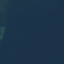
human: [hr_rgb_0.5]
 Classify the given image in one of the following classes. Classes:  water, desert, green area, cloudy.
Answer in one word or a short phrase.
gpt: water